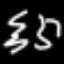
Label: squiggle